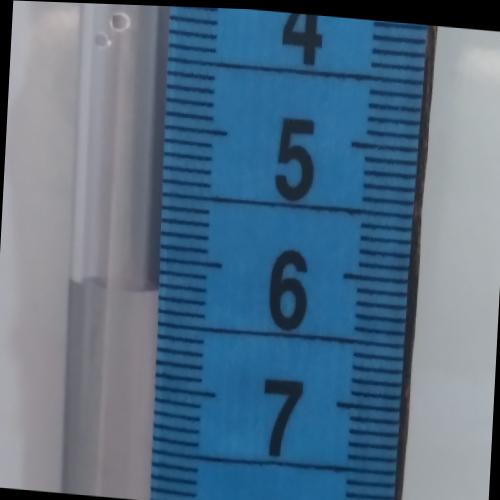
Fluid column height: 6.3 cm